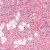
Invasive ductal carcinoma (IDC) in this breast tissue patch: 1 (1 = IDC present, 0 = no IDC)